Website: bh-photo
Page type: customer-info-address
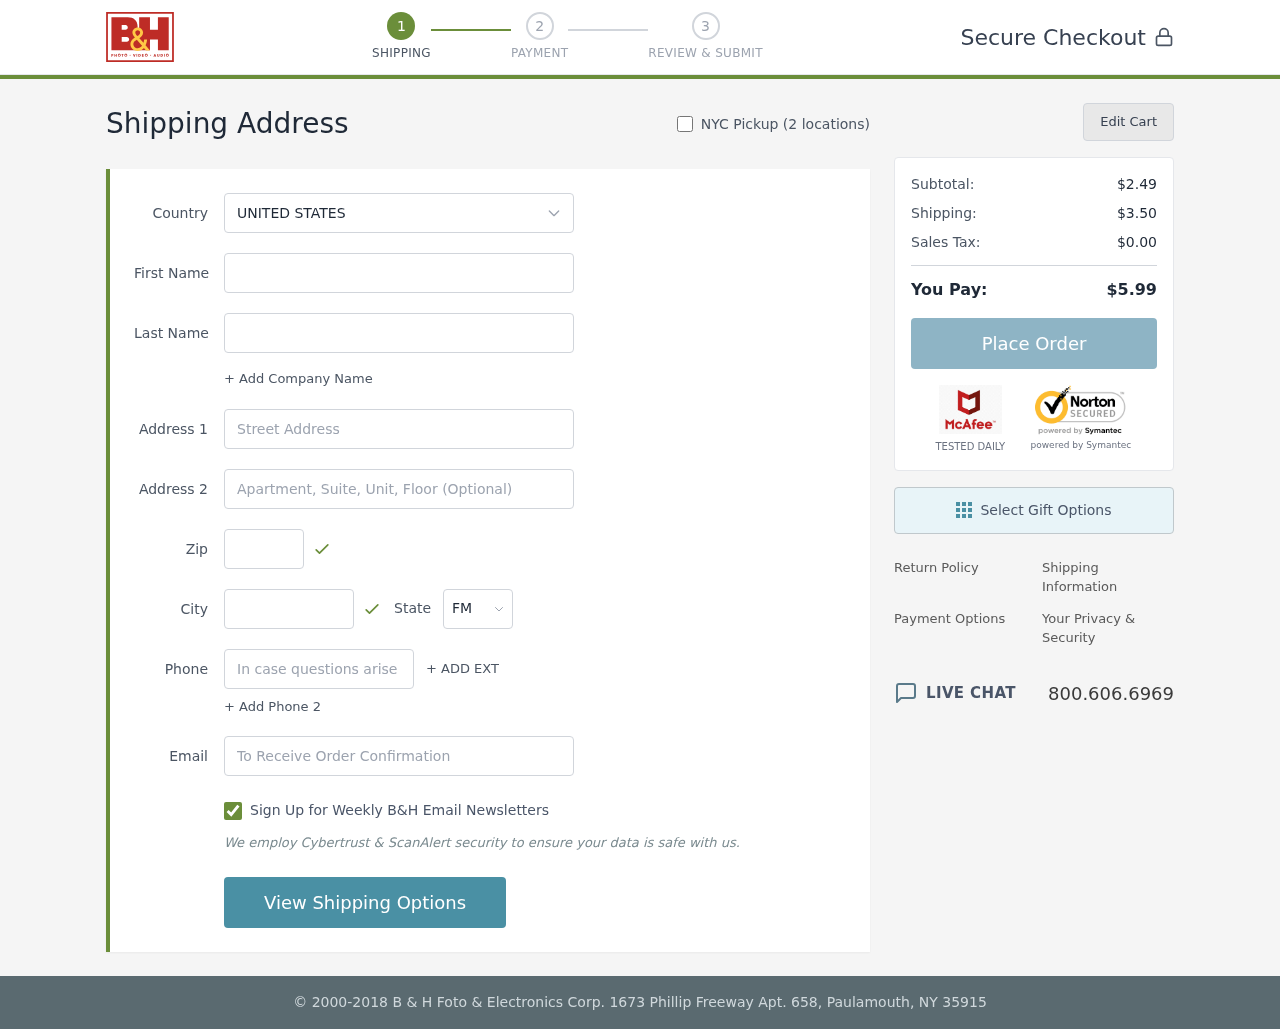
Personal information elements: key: PII_CITY
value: Kimberlyberg
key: PII_COUNTRY
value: United States
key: PII_EMAIL
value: thomasjackson@yahoo.com
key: PII_FIRSTNAME
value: Thomas
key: PII_LASTNAME
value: Jackson
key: PII_PHONE
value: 8083957088
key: PII_POSTCODE
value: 86680
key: PII_STATE_ABBR
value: FM
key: PII_STREET
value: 87588 Bryan Hollow
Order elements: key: ORDER_SUBTOTAL
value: $2.49
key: ORDER_SHIPPING_COST
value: $3.50
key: ORDER_TAX
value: $0.00
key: ORDER_TOTAL
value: $5.99